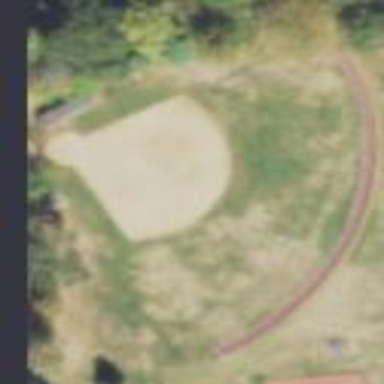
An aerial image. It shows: Baseball pitch for leisure land.